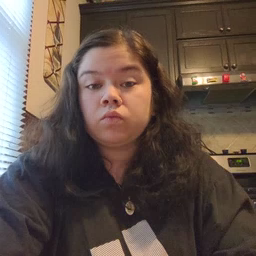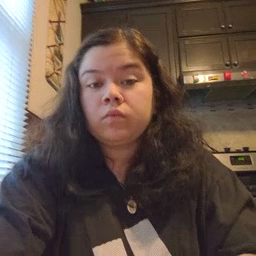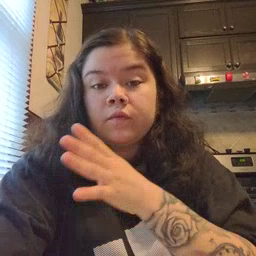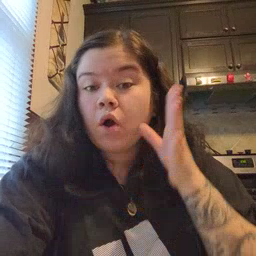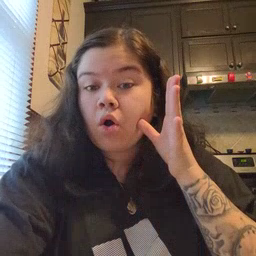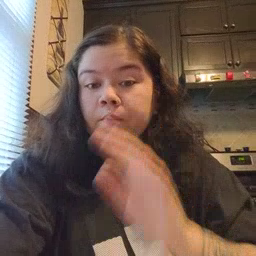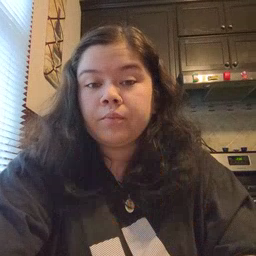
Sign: farm